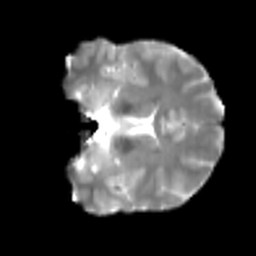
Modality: T2w
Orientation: coronal
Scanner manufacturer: siemens
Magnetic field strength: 3 T
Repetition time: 4 s
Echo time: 0.0594 s